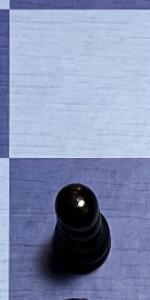
Label: Pawn_Black